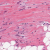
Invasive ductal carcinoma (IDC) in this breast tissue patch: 0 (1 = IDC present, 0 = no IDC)